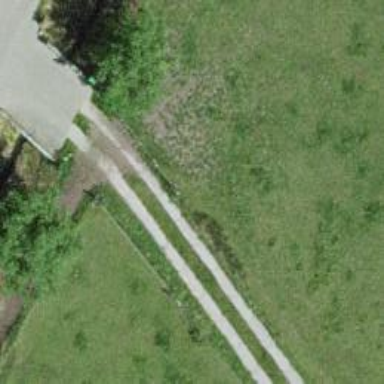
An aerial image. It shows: Track road on concrete bridge with grade 1 track type.